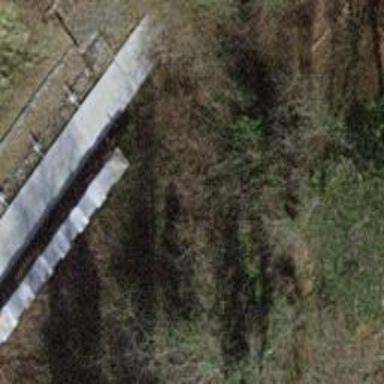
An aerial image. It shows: Retaining wall.